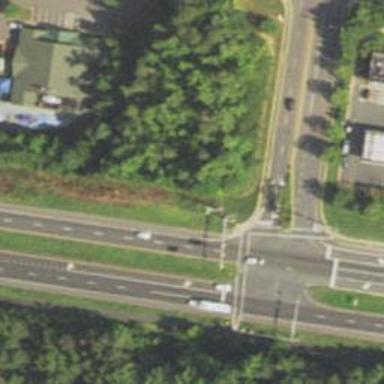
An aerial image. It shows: Marked road crossing.